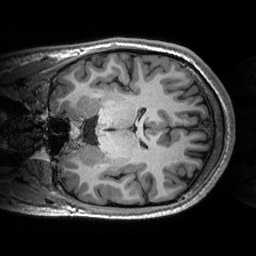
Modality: T1w
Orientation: coronal
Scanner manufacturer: siemens
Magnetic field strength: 3 T
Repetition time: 2.53 s
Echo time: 0.00288 s